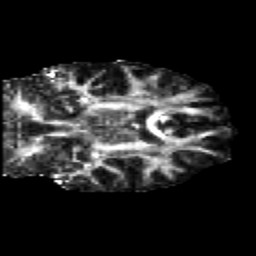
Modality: FA
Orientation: coronal
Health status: healthy
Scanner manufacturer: siemens
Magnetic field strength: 3 T
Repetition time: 12 s
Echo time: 0.092 s